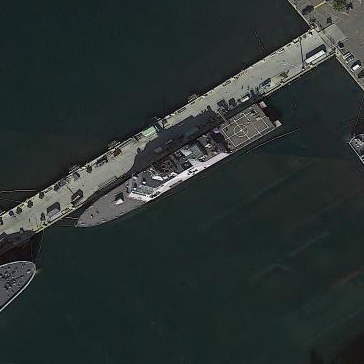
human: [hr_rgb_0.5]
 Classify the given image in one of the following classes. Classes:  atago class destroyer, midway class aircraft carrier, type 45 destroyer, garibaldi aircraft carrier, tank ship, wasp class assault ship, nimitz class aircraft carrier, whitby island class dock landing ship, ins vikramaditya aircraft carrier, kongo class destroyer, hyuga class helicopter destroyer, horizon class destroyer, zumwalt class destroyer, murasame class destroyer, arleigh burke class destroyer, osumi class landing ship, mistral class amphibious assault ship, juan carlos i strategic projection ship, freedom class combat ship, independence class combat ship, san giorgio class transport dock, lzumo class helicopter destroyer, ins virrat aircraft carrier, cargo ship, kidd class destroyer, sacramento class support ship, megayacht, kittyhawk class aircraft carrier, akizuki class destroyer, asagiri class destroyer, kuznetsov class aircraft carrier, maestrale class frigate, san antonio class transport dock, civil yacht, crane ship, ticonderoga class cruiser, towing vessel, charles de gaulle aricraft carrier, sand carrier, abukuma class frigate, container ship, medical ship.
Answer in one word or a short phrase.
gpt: Freedom class combat ship